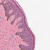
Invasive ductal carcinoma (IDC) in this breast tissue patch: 0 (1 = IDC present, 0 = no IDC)